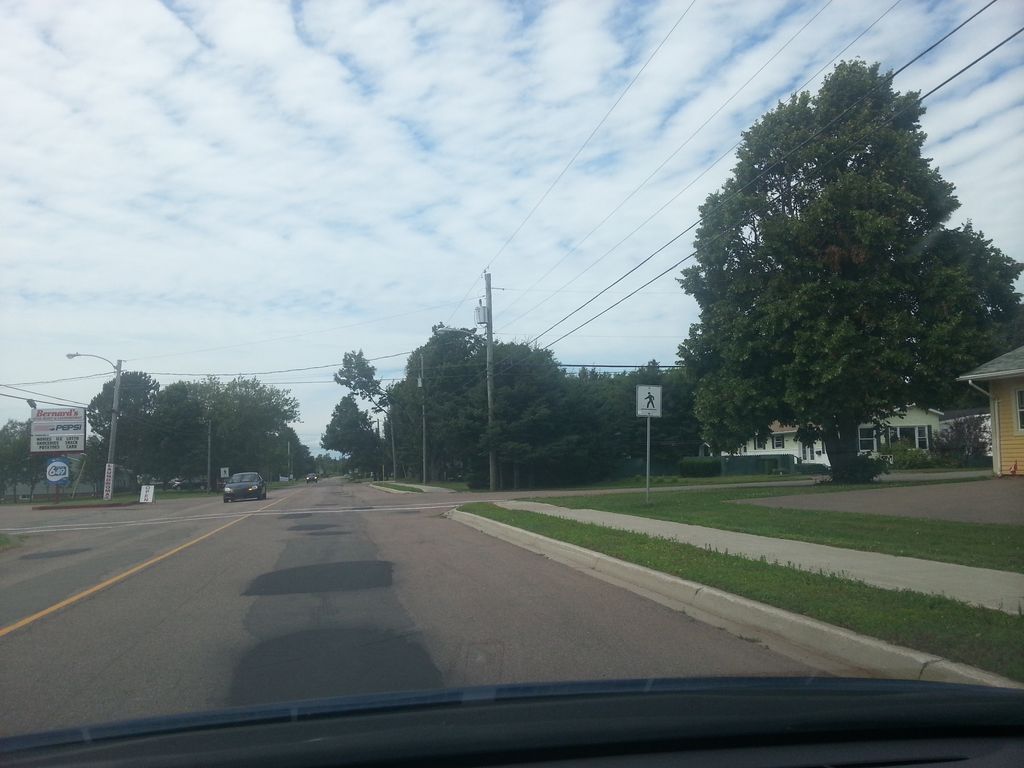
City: charlottetown